Question: I am working on a function in R that will help to identify user sessions from our website data. A session is determined by when a user logs in, what they do while logged in, and logs out. We currently have a giant list of all the user log ins, actions, and log outs. The function I am working to create will loop through the actions taken by each user and detect for a log in. Every time there is a log in the session count will be upped by 1 for that user.
Sudo code of what I am looking to accomplish:
'''
Group by userid
Set i = 0
Begin Looping Through Action Types
If type = 'Log In'
i = i+1
return i
else
return i
'''
My current R code is as follows:
'''
Table %>% group_by(userid) %>% mutate( Session_List =
for (type in PinnacleActivityLog){
i = 0
if (str_detect(type, "Log In")){
i = i+1
Session_List = i
}else{
Session_List = i
}
})
'''
Data:
'''
table <- data.frame(
userid = c("111", "111", "111", "111", "111", "111", "111", "111", "222", "222", "222", "111", "111", "222", "222", "222"),
timestamp = c("11/2/2020 15:26", "11/2/2020 15:56", "11/2/2020 15:56", "11/2/2020 16:30", "11/2/2020 17:43", "11/2/2020 19:05", "11/4/2020 19:15", "11/4/2020 20:05", "11/3/2020 19:23", "11/3/2020 19:50", "11/3/2020 20:15", "11/4/2020 22:25", "11/4/2020 22:45", "11/5/2020 12:45", "11/5/2020 12:50", "11/5/2020 12:55"),
type = c("Log In", "Search", "Click", "Click", "Search", "Log Out", "Log In", "Log Out", "Log In", "Search", "Log Out", "Log In", "Log Out", "Log In", "Click", "Log Out")
)
'''
Desired Result

Any assistance with how to adjust the R code to perform the task would be greatly appreciated!
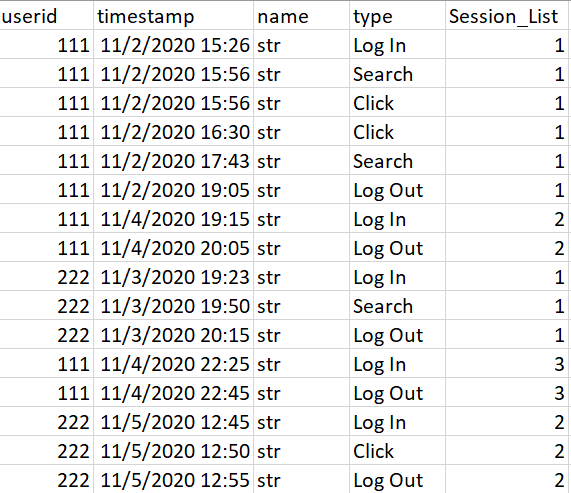
Answer: You can use
'''
table %>%
group_by(userid) %>%
mutate( Session_List = cumsum(str_detect(type, "Log In")))
'''
The 'str_detect' will be TRUE each time "Log In" is detected, and by using 'cumsum' (the cumulative sum), you are basically incrementing the count by 1 each time that happens (because TRUE is treated as 1 and FALSE as 0 when summing up values)